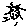
Label: moon